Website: macys
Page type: billing-address
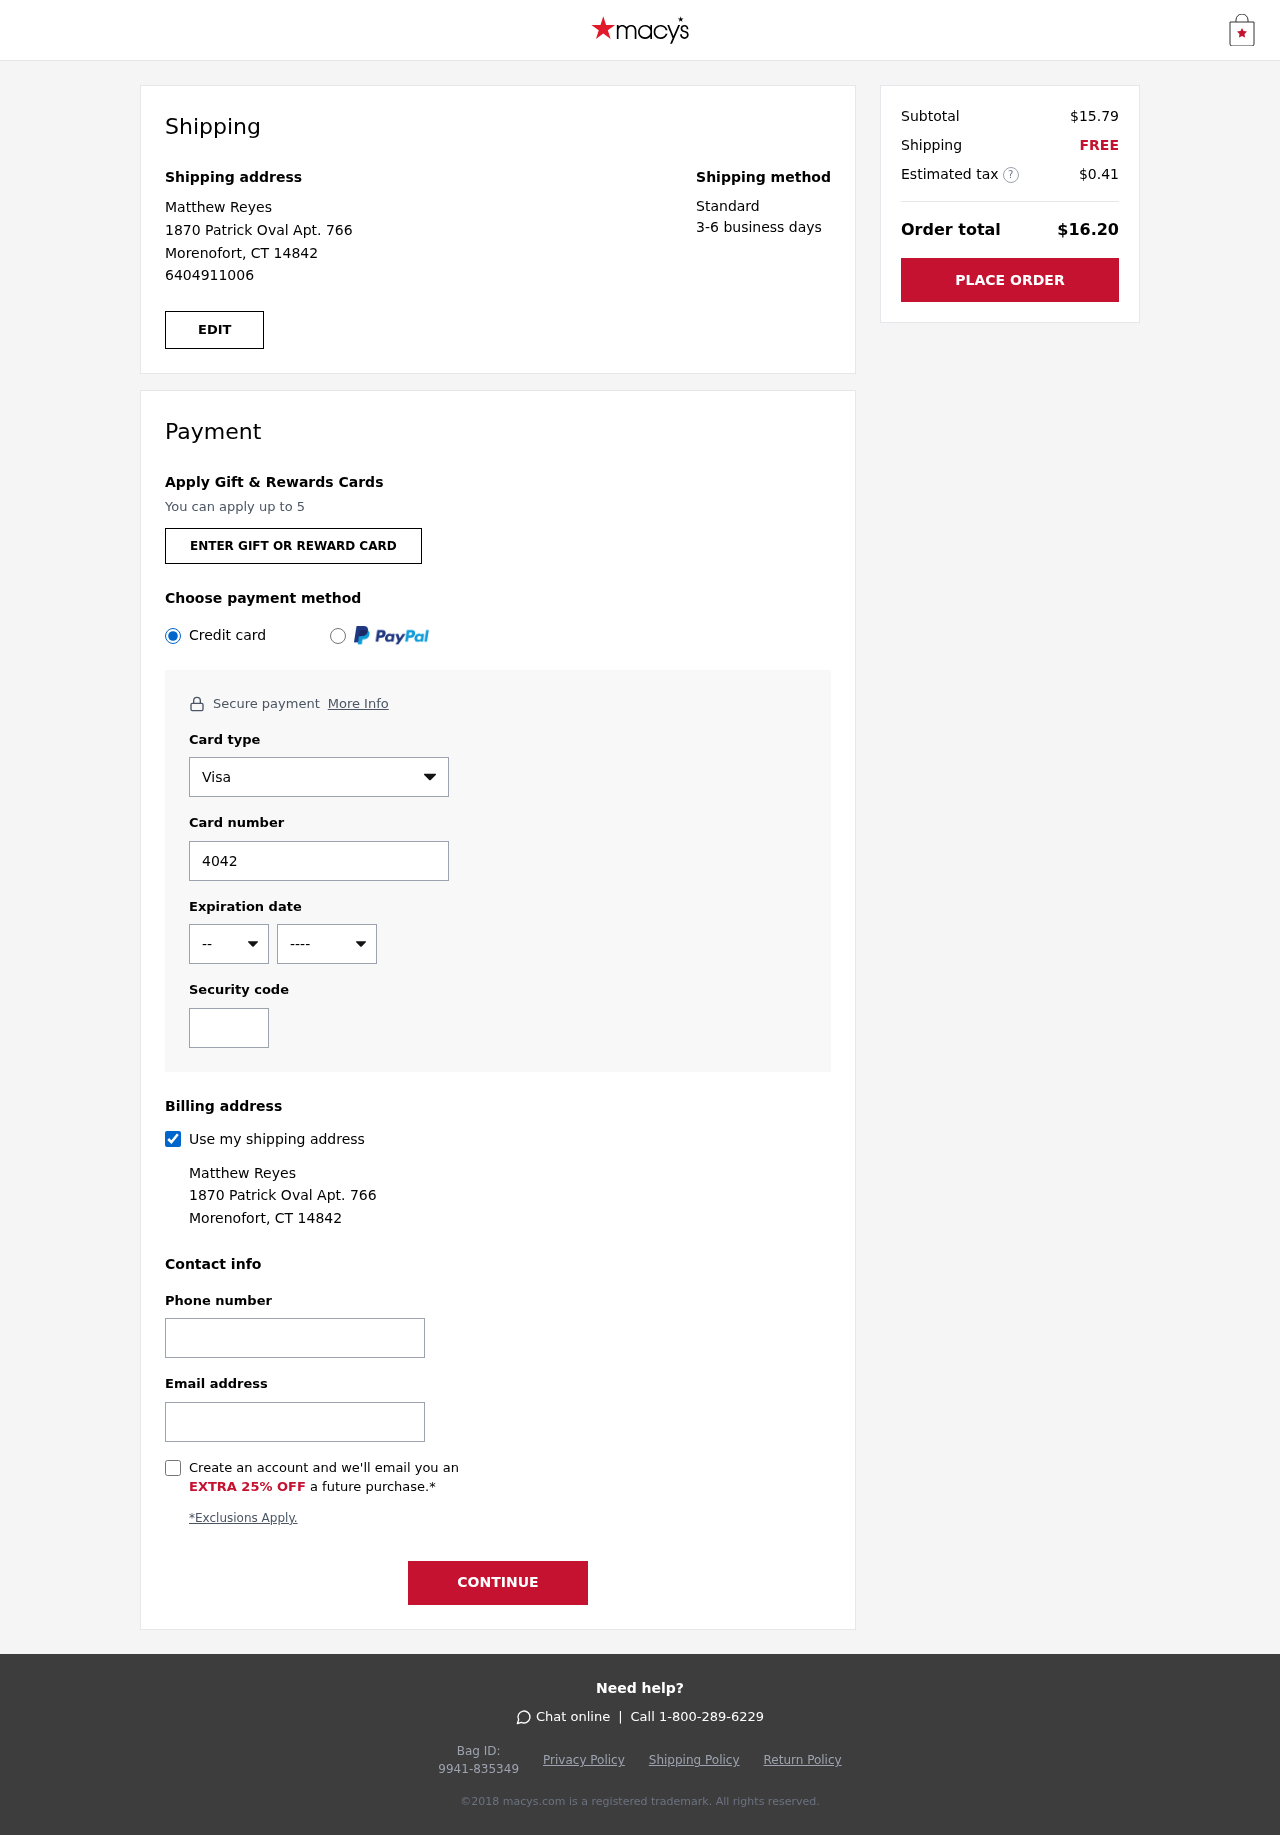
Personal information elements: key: PII_CARD_CVV
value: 958
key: PII_CARD_EXPIRY_MONTH
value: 01
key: PII_CARD_EXPIRY_YEAR
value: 29
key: PII_CARD_NUMBER
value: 4042 8564 7366 1483
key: PII_CARD_TYPE
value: Visa
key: PII_EMAIL
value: matthew.reyes@gmail.com
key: PII_FULLNAME
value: Matthew Reyes
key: PII_PHONE
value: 6404911006
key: PII_STREET
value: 1870 Patrick Oval Apt. 766
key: PII_CITY_STATE_ZIP
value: Morenofort, CT 14842
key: PII_FIRSTNAME
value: Matthew
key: PII_LASTNAME
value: Reyes
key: PII_FULLNAME2
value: Matthew Reyes
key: PII_FULLNAME3
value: Matthew Reyes
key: PII_FIRSTNAME2
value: Matthew
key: PII_FIRSTNAME3
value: Matthew
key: PII_LASTNAME2
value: Reyes
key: PII_LASTNAME3
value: Reyes
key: PII_FIRSTNAME_DERIVED
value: Matthew
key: PII_LASTNAME_DERIVED
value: Reyes
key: PII_FULLNAME_DERIVED
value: Matthew Reyes
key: PII_NAME_FULL_DERIVED
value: Matthew Reyes
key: PII_PHONE2
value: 6404911006
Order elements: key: ORDER_SUBTOTAL
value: $15.79
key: ORDER_SHIPPING_COST
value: FREE
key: ORDER_TAX
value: $0.41
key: ORDER_TOTAL
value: $16.20